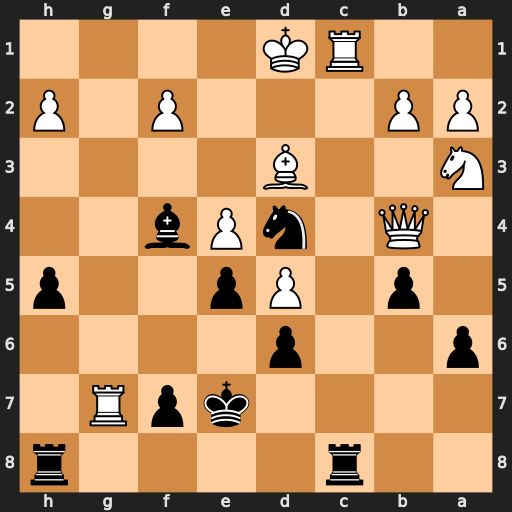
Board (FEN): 2r4r/4kpR1/p2p4/1p1Pp2p/1Q1nPb2/N2B4/PP3P1P/2RK4
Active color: b
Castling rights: -
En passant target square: -
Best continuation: Rxc1#